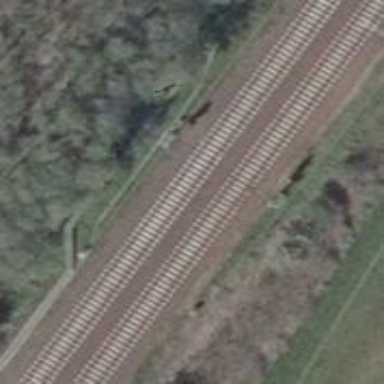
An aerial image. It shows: Railway signal.